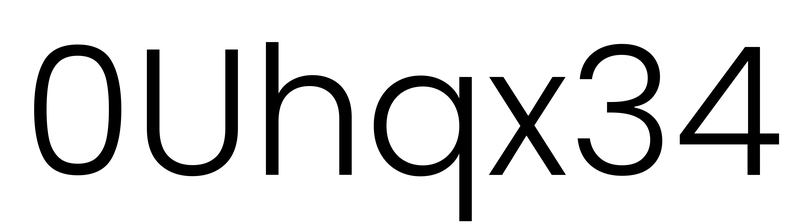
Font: Poppins-Light